Current action and preconditions to check: trajectory_clear

Your task: For each precondition in the list above, predict whether it will hold at this action.

Consider the current scene as observed from the mobile robot's camera, and analyze the predicted future states of all dynamic agents (e.g., people, animals, vehicles, or any moving entities) within the NEXT SECOND.

IMPORTANT: Only answer "very likely" if you are absolutely certain—based on strong, clear evidence—that a dynamic agent will violate the precondition in the predicted future state. Do NOT answer "very likely" for unlikely, ambiguous, or low-probability risks.

Ask yourself for each precondition: Is there a high probability, with clear and convincing evidence, that the predicted future states of any dynamic agent will interfere with the predicted future state of the currently executing action within the NEXT SECOND, causing that precondition to fail?

Assess the risk level based on these predictions. Use "likely" or "very likely" if motions create a clear risk of interference.

Use "neutral" or "improbable" if agents are nearby but their predicted paths are clearly diverging or non-conflicting.

Failure Risk Categories: "very improbable", "improbable", "neutral", "likely", "very likely"

Answer Format: Output ONLY the probability_of_failure value from these categories: "very improbable", "improbable", "neutral", "likely", "very likely"

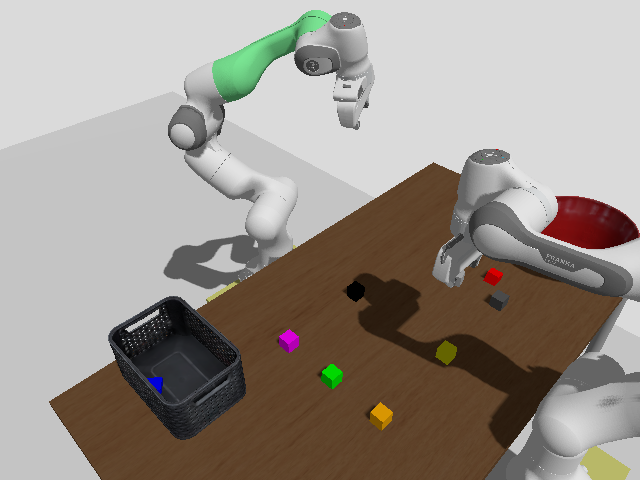

Answer: very improbable